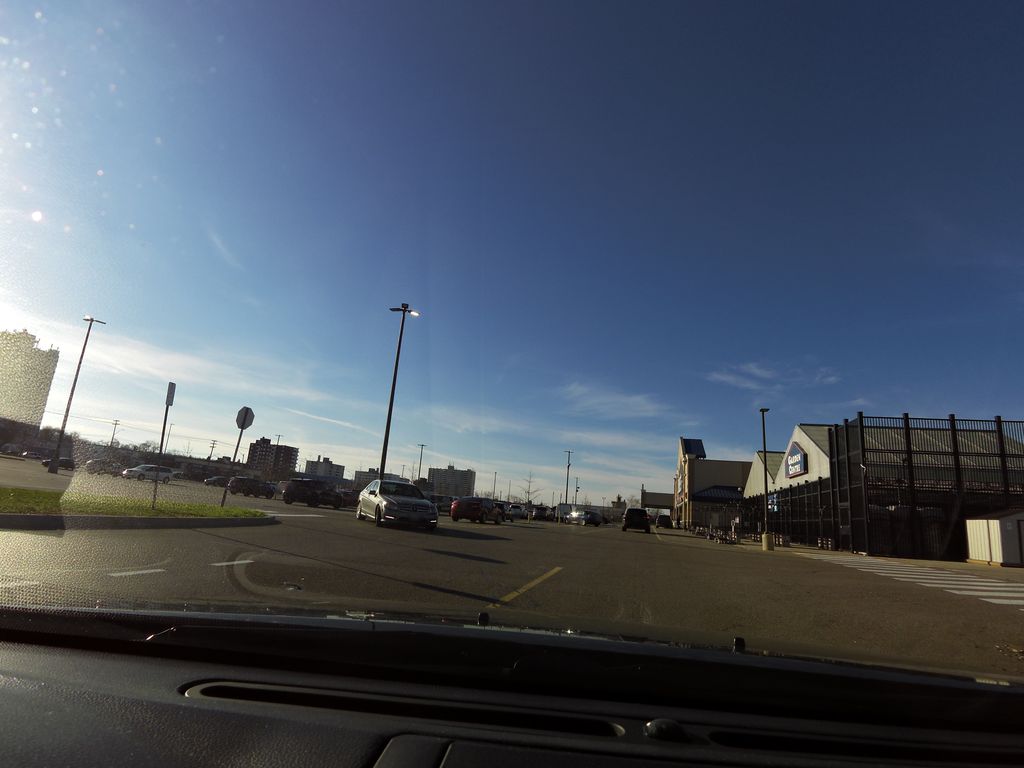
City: hamilton